Question: I'm using <URL> and i want to parse and save elements to core data.
I have two json files:
First (Category):
'''
[
{
"cat_id": 3371,
"cat_name": "myName",
"image": 762
},
{
"cat_id": 3367,
"cat_name": "anotherName",
"image": 617
}
]
'''
And second (Elements):
'''
[
{
"art_id": "1",
"node": {
"author": "name"
},
"small_url": 0
},
{
"art_id": "12",
"node": {
"author": "anotherName"
},
"small_url": 0
}
]
'''
So the basic idea is that every category have some elements inside. So this is my CoreData struct:

I've download the restkit example and use TwitterCoreData sample. My code is:
'''
- (BOOL)application:(UIApplication *)application didFinishLaunchingWithOptions:(NSDictionary *)launchOptions
{
NSURL *baseURL = [NSURL URLWithString:@"http://globalURL.com"];
RKObjectManager *objectManager = [RKObjectManager managerWithBaseURL:baseURL];
NSManagedObjectModel *managedObjectModel = [NSManagedObjectModel mergedModelFromBundles:nil];
RKManagedObjectStore *managedObjectStore = [[RKManagedObjectStore alloc] initWithManagedObjectModel:managedObjectModel];
objectManager.managedObjectStore = managedObjectStore;
RKEntityMapping *categoryMapping = [RKEntityMapping mappingForEntityForName:@"Category" inManagedObjectStore:managedObjectStore];
categoryMapping.identificationAttributes = @[ @"catId" ];
[categoryMapping addAttributeMappingsFromDictionary:@{
@"cat_id": @"catId",
@"node.author": @"author",
}];
RKEntityMapping *elementsMapping = [RKEntityMapping mappingForEntityForName:@"Elements" inManagedObjectStore:managedObjectStore];
elementsMapping.identificationAttributes = @[ @"artId" ];
[elementsMapping addAttributeMappingsFromDictionary:@{
@"art_id": @"artId",
@"node.author": @"author",
}];
[elementsMapping addPropertyMapping:[RKRelationshipMapping relationshipMappingFromKeyPath:@"category" toKeyPath:@"category" withMapping:categoryMapping]];
RKResponseDescriptor *responseDescriptor = [RKResponseDescriptor responseDescriptorWithMapping:elementsMapping
pathPattern:nil
keyPath:nil
statusCodes:RKStatusCodeIndexSetForClass(RKStatusCodeClassSuccessful)];
[objectManager addResponseDescriptor:responseDescriptor];
[managedObjectStore createPersistentStoreCoordinator];
NSString *storePath = [RKApplicationDataDirectory() stringByAppendingPathComponent:@"MyCoreData.sqlite"];
NSString *seedPath = [[NSBundle mainBundle] pathForResource:@"MyCoreData" ofType:@"sqlite"];
NSError *error;
NSPersistentStore *persistentStore = [managedObjectStore addSQLitePersistentStoreAtPath:storePath fromSeedDatabaseAtPath:seedPath withConfiguration:nil options:nil error:&error];
NSAssert(persistentStore, @"Failed to add persistent store with error: %@", error);
// Create the managed object contexts
[managedObjectStore createManagedObjectContexts];
// Configure a managed object cache to ensure we do not create duplicate objects
managedObjectStore.managedObjectCache = [[RKInMemoryManagedObjectCache alloc] initWithManagedObjectContext:managedObjectStore.persistentStoreManagedObjectContext];
self.window = [[UIWindow alloc] initWithFrame:[[UIScreen mainScreen] bounds]];
// Override point for customization after application launch.
self.viewController = [[ViewController alloc] initWithNibName:@"ViewController" bundle:nil];
self.window.rootViewController = self.viewController;
[self.window makeKeyAndVisible];
return YES;
}
'''
and :
'''
NSFetchRequest *fetchRequest = [NSFetchRequest fetchRequestWithEntityName:@"Elements"];
NSSortDescriptor *descriptor = [NSSortDescriptor sortDescriptorWithKey:@"artId" ascending:NO];
fetchRequest.sortDescriptors = @[descriptor];
[[RKObjectManager sharedManager] getObjectsAtPath:@"/detailaddress/:catId" parameters:nil success:^(RKObjectRequestOperation *operation, RKMappingResult *mappingResult) {
RKLogInfo(@"Load complete: Table should refresh...");
NSLog(@"%@",mappingResult);
[[NSUserDefaults standardUserDefaults] setObject:[NSDate date] forKey:@"LastUpdatedAt"];
[[NSUserDefaults standardUserDefaults] synchronize];
} failure:^(RKObjectRequestOperation *operation, NSError *error) {
RKLogError(@"Load failed with error: %@", error);
}];
'''
And log for mapping show me the "nil". How to save data from my first json (category) into core data using restkit? Rememnber that i don't have Elements list yet.
When i use create new file to create NEManagedObject subclass i've got class.
'''
@interface Elements : NSManagedObject
@property (nonatomic, retain) NSNumber * artId;
@property (nonatomic, retain) NSString * author;
@property (nonatomic, retain) NSString * title;
@property (nonatomic, retain) NSManagedObject *category;
@end
'''
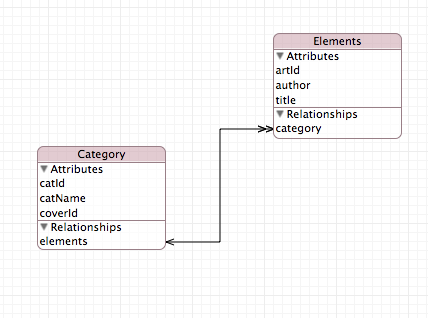
Answer: I used RESTKit until the .20 release a few months ago. In all honesty, while this library has great intentions, in my experience it ends up wasting far more time than it was ever meant to save me.
I have used it with API's created with .NET/MVC, PHP, python/Django/TastyPie, and hacked it to do some stuff with Twitter. This all ended up being a very interesting academic exercise, but in the end was little more than that. Both the old/new versions of RESTKit assume ALOT about the way your API is going to be responding to requests.
With the .10 release, there was a fair amount of customizability through the use of Obj-C Blocks. I could intercept the request/response of an RKRequest and pretty much override anything that RESTKit was going to do. This seemed fairly awesome. Now with the .20 release, everything got very... (clever code is usually not good).
Instead of trying to remain generic and malleable, RK now does all kinds of "convenient" things for you. This effectively takes away your ability to jam it into whatever (non-idealized and realistic) shape your API has taken. At this point, I have gone back to writing all of my code using <URL>. I'd rather take the extra time to write my own parsing code, and know that when my Unit Tests pass, I'm done. NOT spend hours trying to get RK to log out meaningful error messages.
The other real problem with RK was that it does not account for being offline. It was designed with the assumption that your application is ALWAYS online, and simply mirrors a persistant store in the sky. My applications all handle content-creation on an iOS device, which MAY OR MAY NOT be online at the time of content-creation. This is the main reason I was "customizing" RK .10. When I saw the changes in .20, I decided enough was enough, and went back to doing things the .
Maybe I'll just write my own CRUD/RESTful framework, cause I'm starting to get tired of spending time using very specialized libraries, that try to do everything with as little responsibility being left to the application developer as possible. Frameworks like this tend to be Swiss Army Knives. They look really awesome on paper, , then you actually try to cut something and the blade is too dull or breaks off. Good software does very few things very well, and if it sounds too good to be true, it probably is.